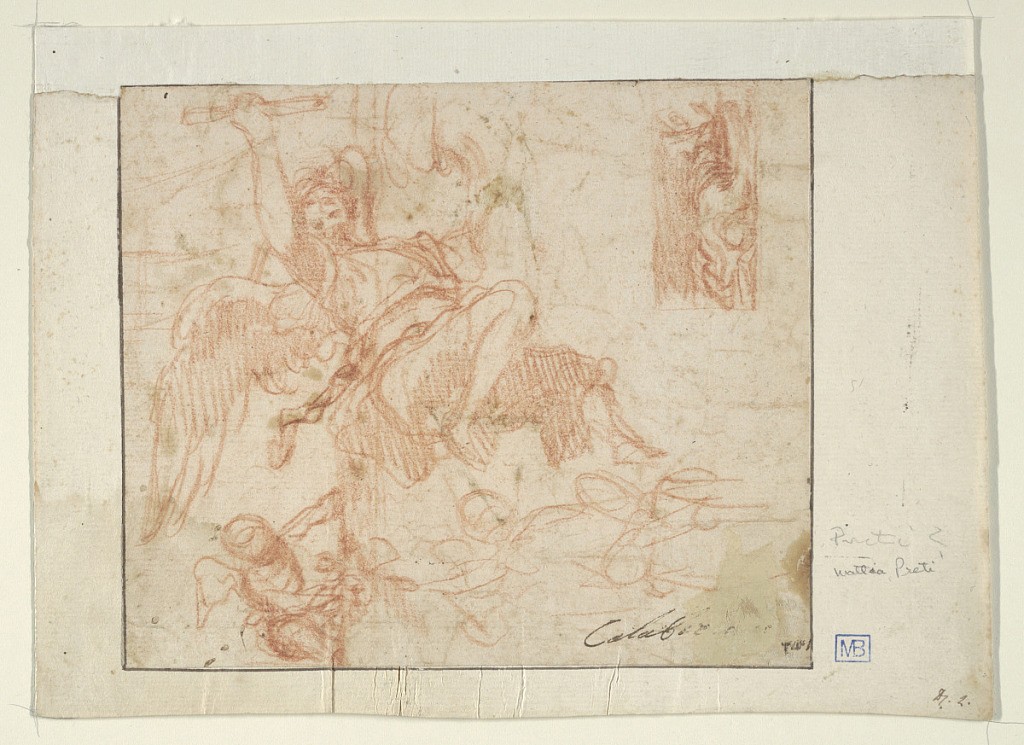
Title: Flying Angel and Other Figures
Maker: Mattia Preti, Italian, 1613 - 1699
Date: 1661–66
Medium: Red chalk on paper
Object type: Drawing
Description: Central figure with large wings reaching up with an object in its hand.  At bottom right a smaller sketch of a winged putto.